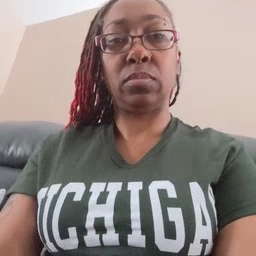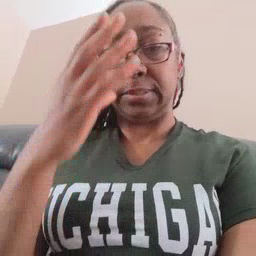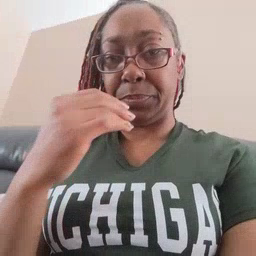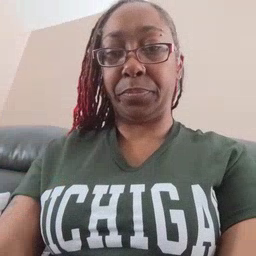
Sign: sleep